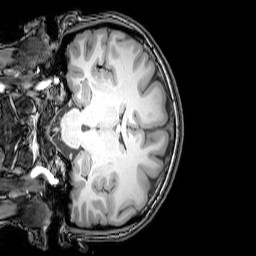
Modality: T1w
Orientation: coronal
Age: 25
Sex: female
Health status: healthy
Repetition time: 0.081 s
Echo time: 0.037 s